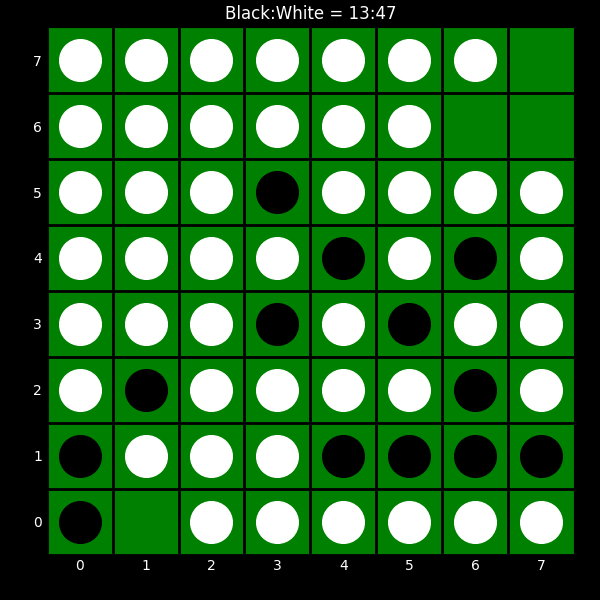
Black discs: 13
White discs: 47